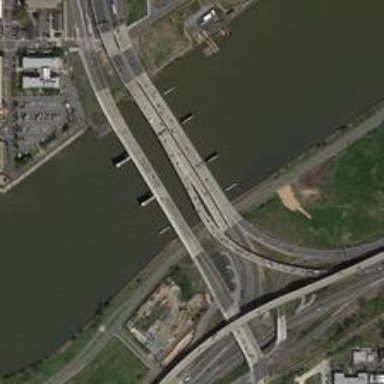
The bustling sides of the river is connected by this complicated overpass .